Field crop: maize
Growth stage: 2
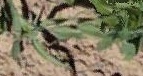
Species: maize